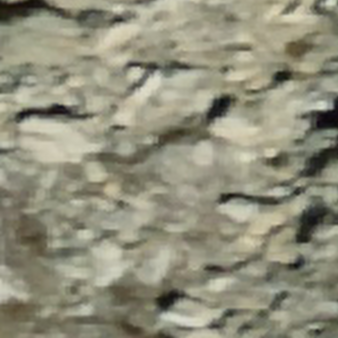
Label: bouldering_area